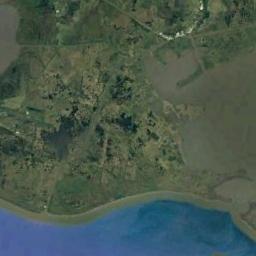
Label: wetland